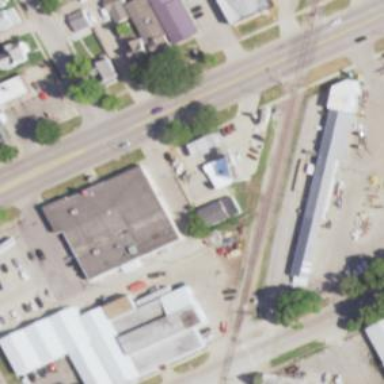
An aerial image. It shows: Variety store inside building.